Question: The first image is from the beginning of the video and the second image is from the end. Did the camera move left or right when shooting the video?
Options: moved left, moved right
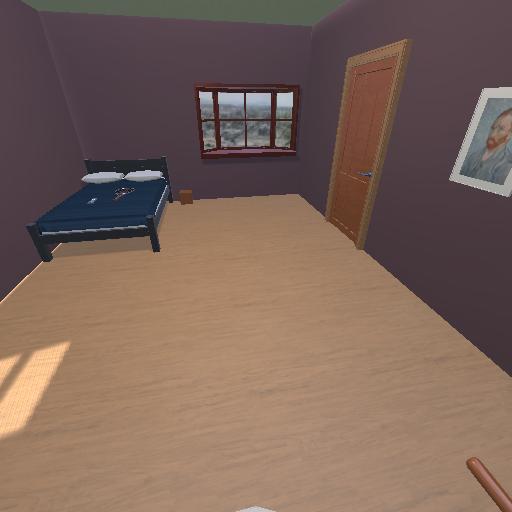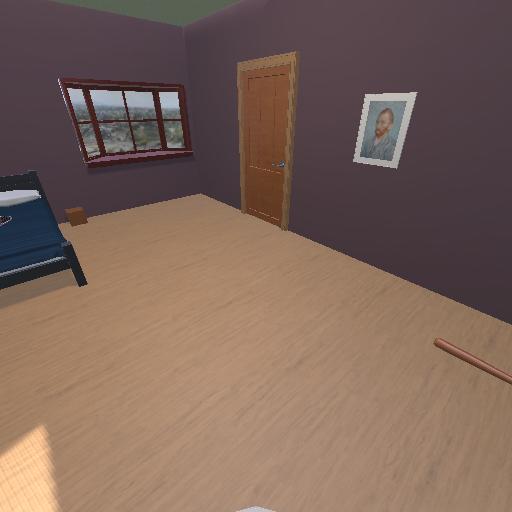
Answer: moved left